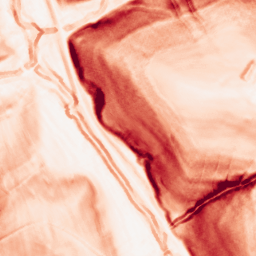
Category: morphological
Decomposition family: morphological_gradient
Decomposition parameters: size: 3
shape: diamond
Upsampling method: cubic_mitchell
Upsampling parameters: scale: 8
Upsampling scale: 8